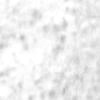
Label: no_change